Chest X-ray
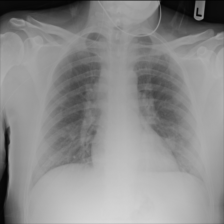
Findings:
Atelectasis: negative
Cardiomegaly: negative
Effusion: negative
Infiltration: negative
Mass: negative
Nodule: negative
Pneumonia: negative
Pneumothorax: negative
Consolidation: negative
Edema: negative
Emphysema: negative
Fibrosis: negative
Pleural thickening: negative
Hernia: negative